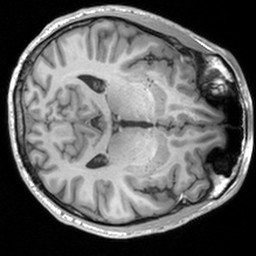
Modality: T1w
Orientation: axial
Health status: healthy
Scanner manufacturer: siemens
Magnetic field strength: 3 T
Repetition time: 1.9 s
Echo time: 0.00226 s